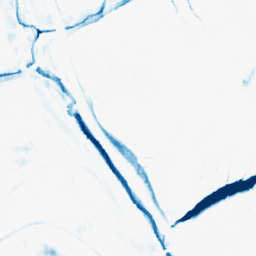
Category: morphological
Decomposition family: morphological_ellipse
Decomposition parameters: operation: closing
width: 20
height: 5
Upsampling method: sinc_blackman
Upsampling parameters: scale: 4
kernel_size: 8
Upsampling scale: 4